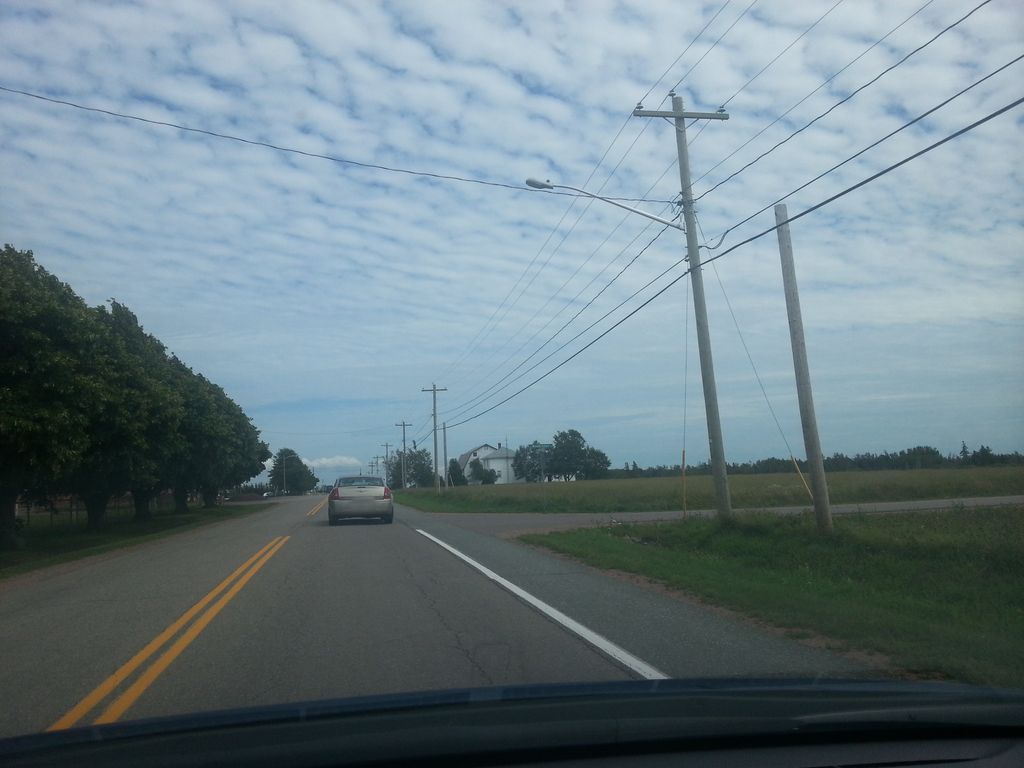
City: charlottetown